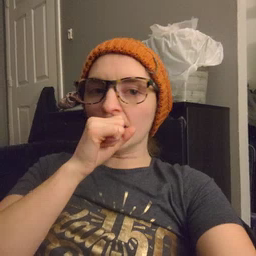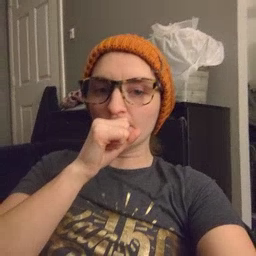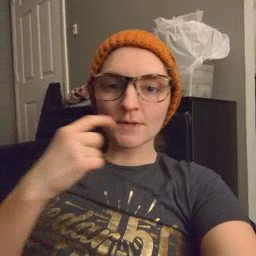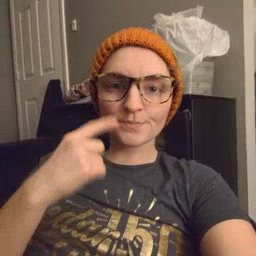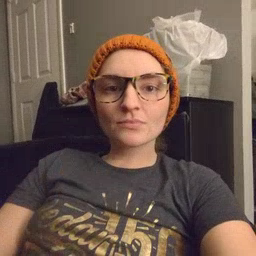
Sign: eye